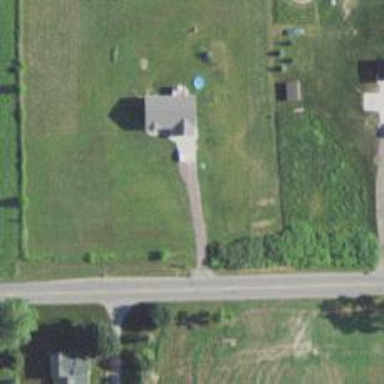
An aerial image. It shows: Driveway leading to service road.